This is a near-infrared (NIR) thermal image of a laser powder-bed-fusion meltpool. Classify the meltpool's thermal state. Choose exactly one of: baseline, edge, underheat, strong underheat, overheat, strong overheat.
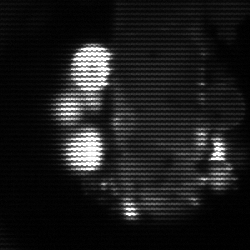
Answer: strong underheat